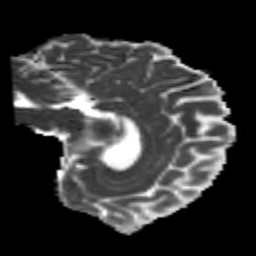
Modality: MD
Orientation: sagittal
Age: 25
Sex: male
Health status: healthy
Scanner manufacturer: philips
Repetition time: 7.385 s
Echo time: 0.08599 s